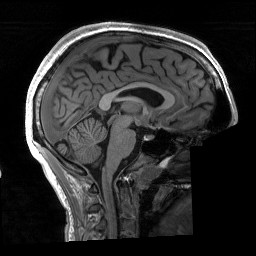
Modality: T1w
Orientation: sagittal